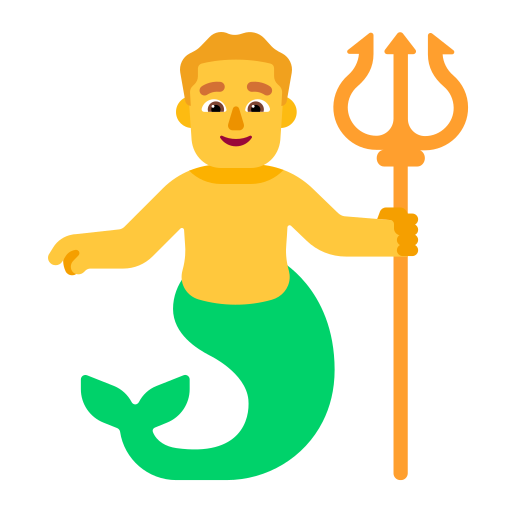
man merpeople flat default